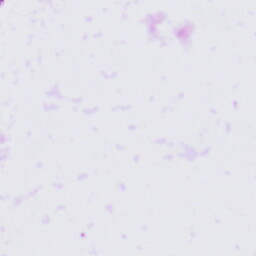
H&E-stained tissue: Tonsil